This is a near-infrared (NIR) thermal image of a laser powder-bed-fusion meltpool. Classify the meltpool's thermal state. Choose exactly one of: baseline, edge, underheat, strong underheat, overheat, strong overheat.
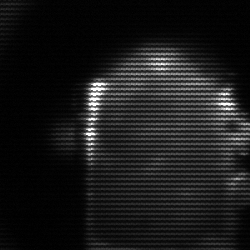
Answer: baseline